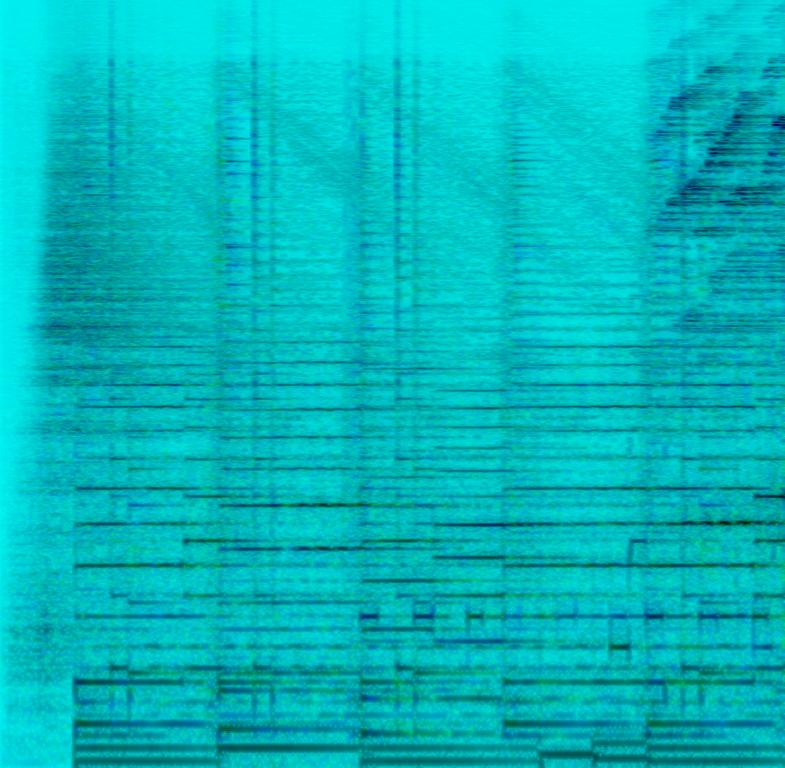
This is a soap opera theme music. There is a clarinet playing the main tune with the acoustic guitar and the bass guitar in the backing. There is a melodic pad that can be heard. An acoustic sounding electronic cymbal and wind chimes strokes are playing every now and then. There is a sentimental atmosphere to this piece.